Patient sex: F
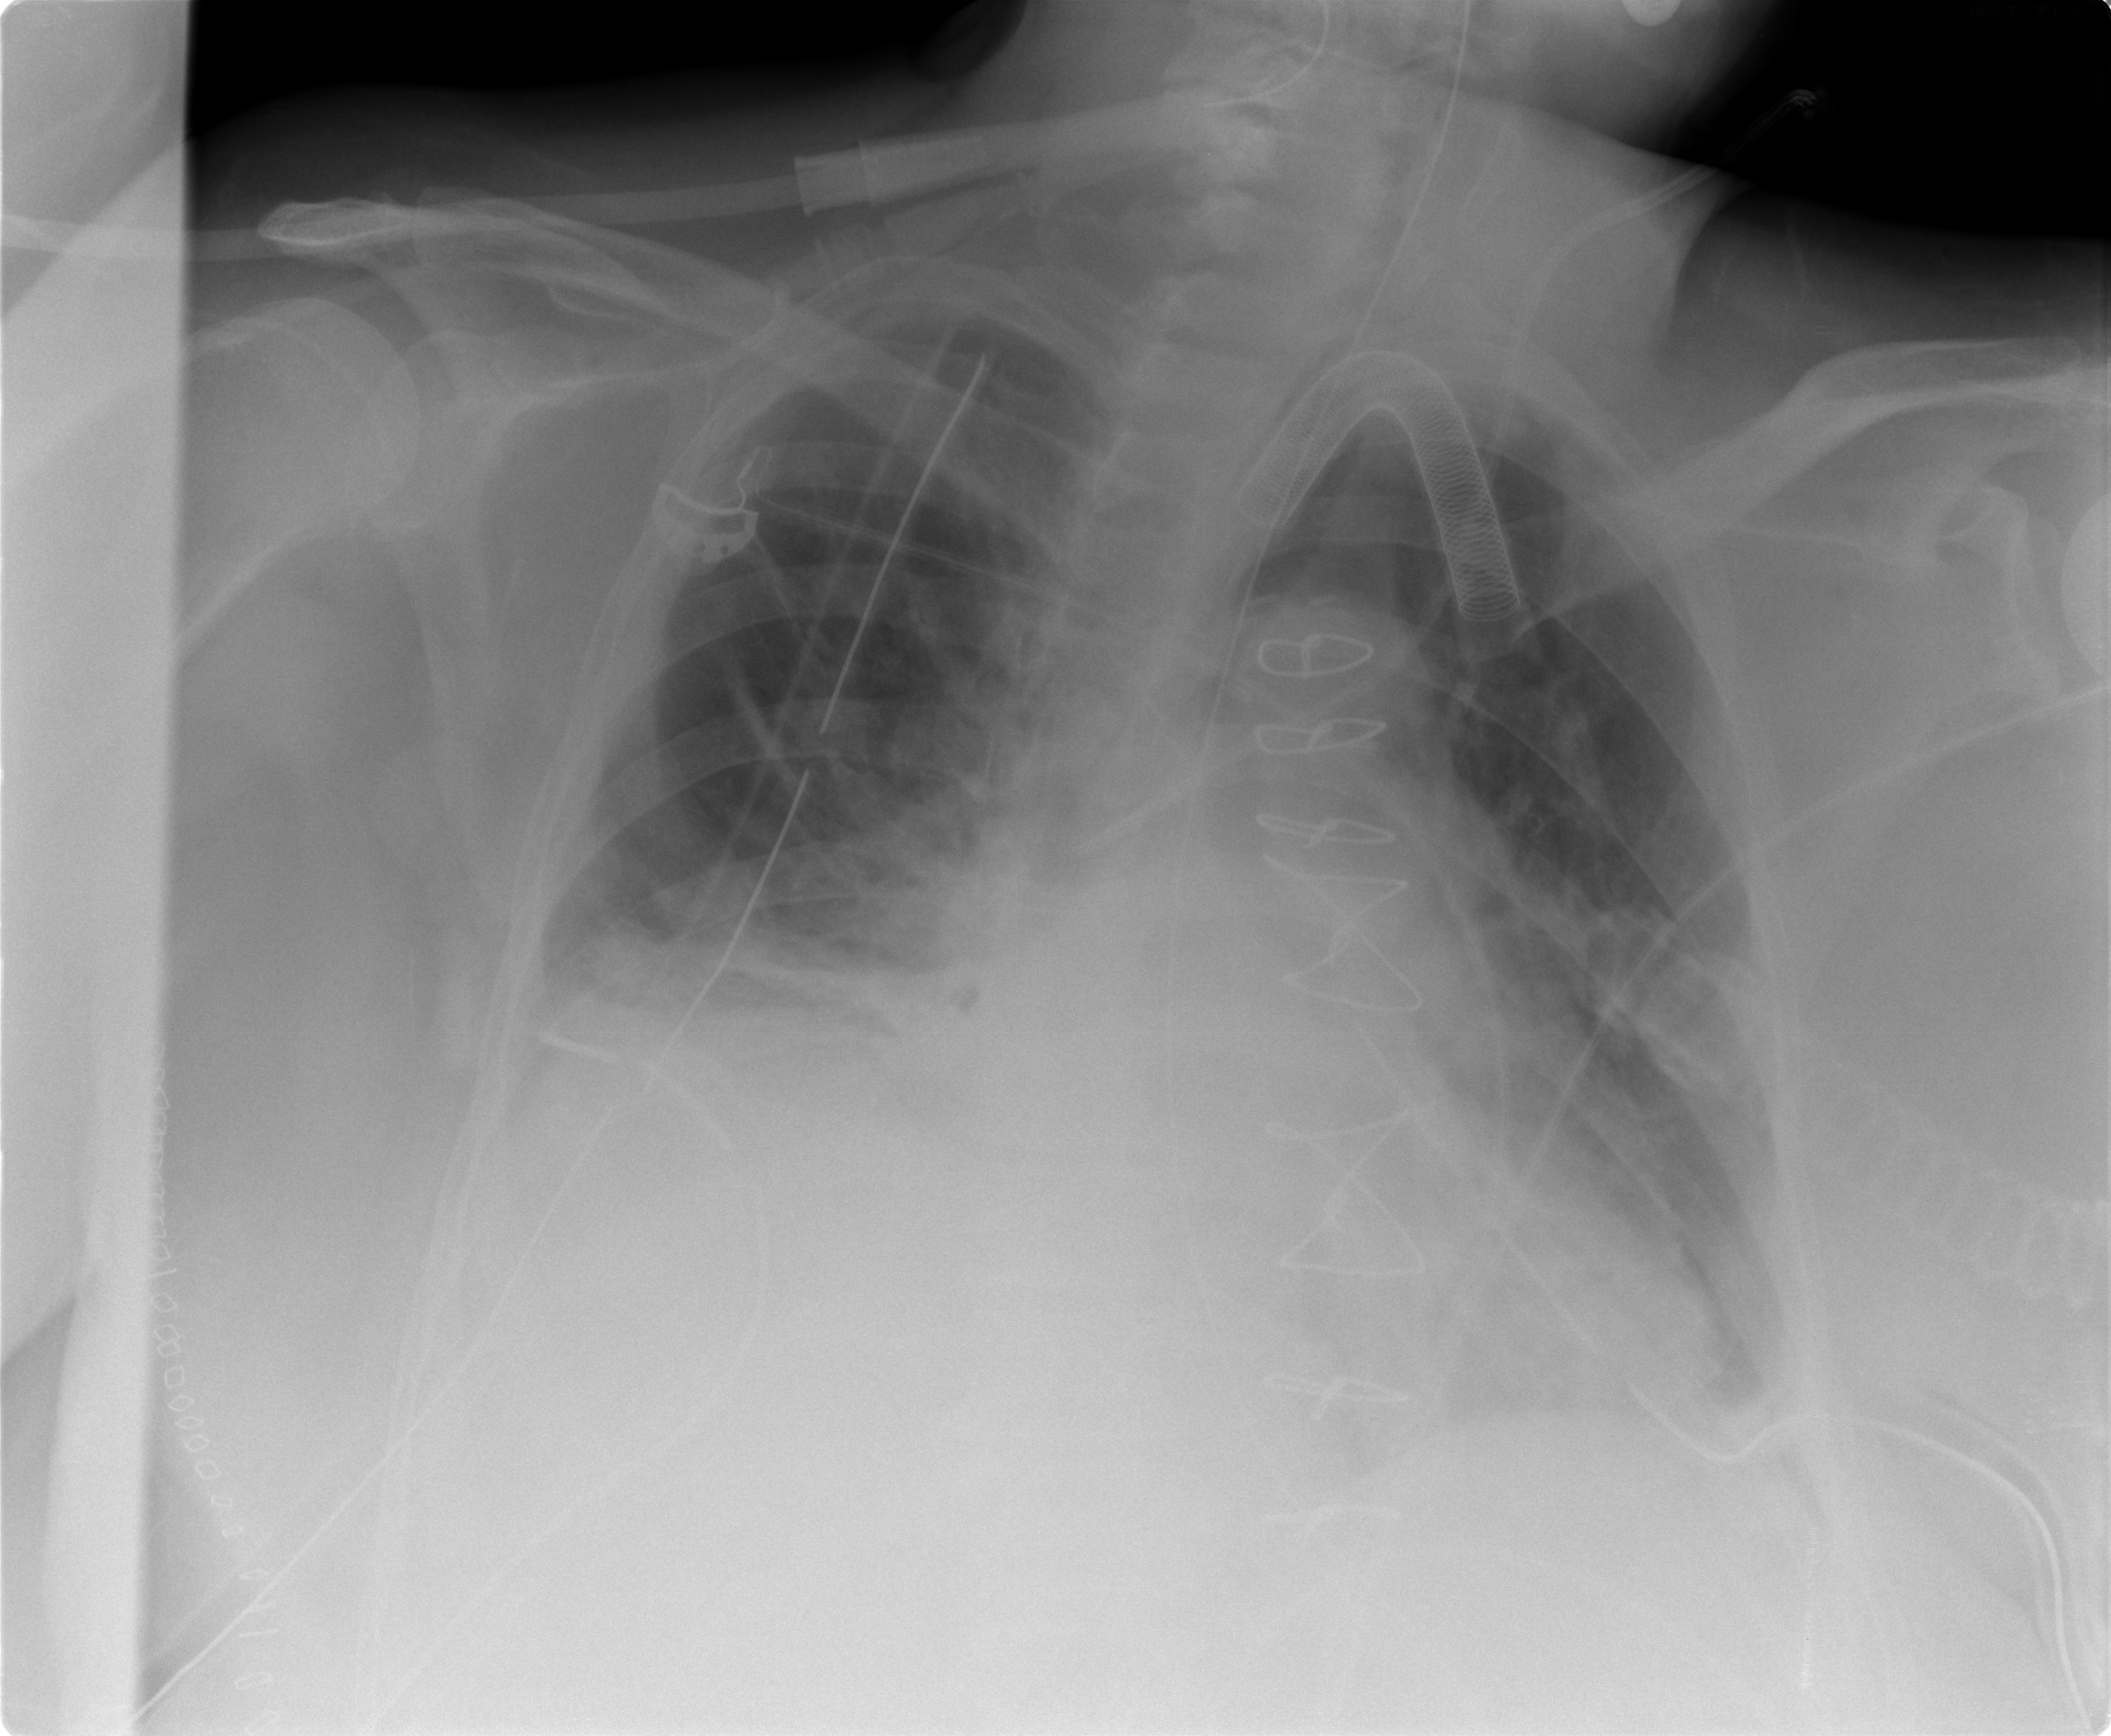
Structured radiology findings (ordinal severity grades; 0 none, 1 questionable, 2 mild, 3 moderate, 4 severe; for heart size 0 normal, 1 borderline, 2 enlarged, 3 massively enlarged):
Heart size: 2
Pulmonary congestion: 2
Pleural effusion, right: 2
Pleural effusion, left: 2
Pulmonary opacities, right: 0
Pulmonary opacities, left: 0
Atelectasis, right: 2
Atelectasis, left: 2